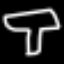
Label: mushroom